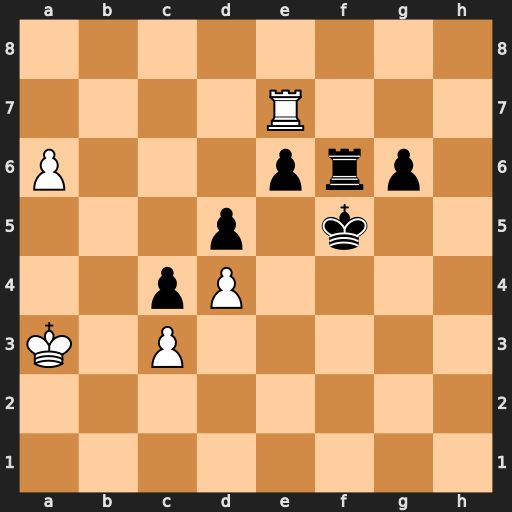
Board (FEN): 8/4R3/P3prp1/3p1k2/2pP4/K1P5/8/8
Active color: w
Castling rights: -
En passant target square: -
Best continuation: a7 Rf8 Rf7+ Rxf7 a8=Q